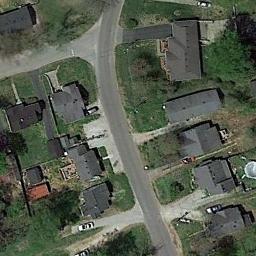
Label: residential